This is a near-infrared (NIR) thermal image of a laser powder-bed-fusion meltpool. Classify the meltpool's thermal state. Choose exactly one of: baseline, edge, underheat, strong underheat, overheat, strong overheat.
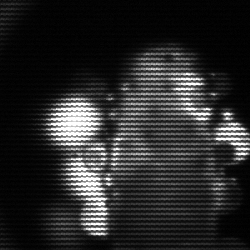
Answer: strong underheat